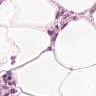
Metastatic tissue present: no